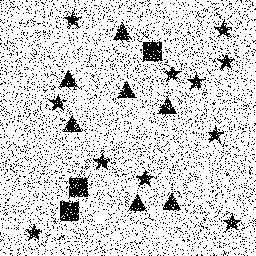
Squares: 3
Triangles: 7
Stars: 11
Total shapes: 21